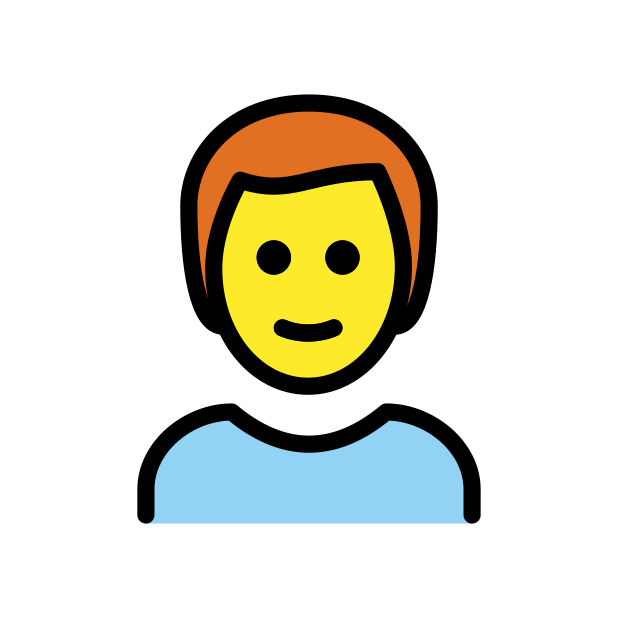
man: red hair